Interaction volume radius: 10 \u00c5
Interaction volume height: 10 \u00c5
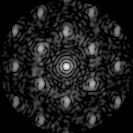
Disorder parameter: 0.4465